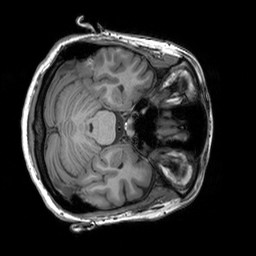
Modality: T1w
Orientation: axial
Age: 20
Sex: female
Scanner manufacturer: siemens
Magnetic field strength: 3 T
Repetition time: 2.3 s
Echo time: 0.00303 s